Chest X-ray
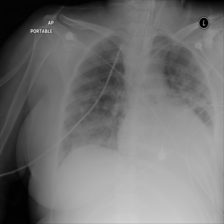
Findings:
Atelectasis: negative
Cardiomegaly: negative
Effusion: negative
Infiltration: positive
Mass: negative
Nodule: negative
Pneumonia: negative
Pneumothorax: negative
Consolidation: negative
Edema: negative
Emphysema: negative
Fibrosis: negative
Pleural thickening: negative
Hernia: negative